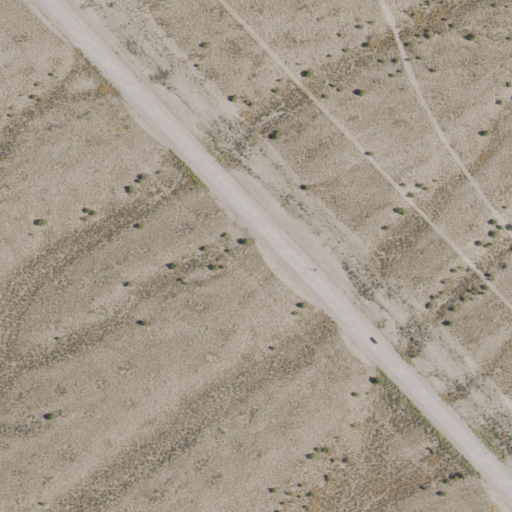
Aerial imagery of gap in Nevada named Goshute Pass containing shrub, low intensity development, open development, medium intensity development, and high intensity development